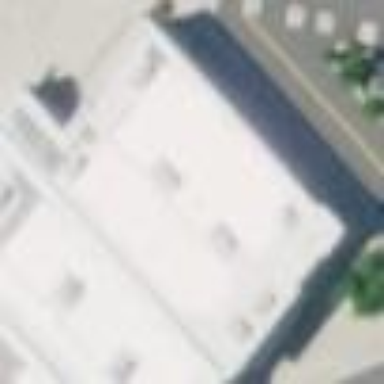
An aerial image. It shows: Retail building.